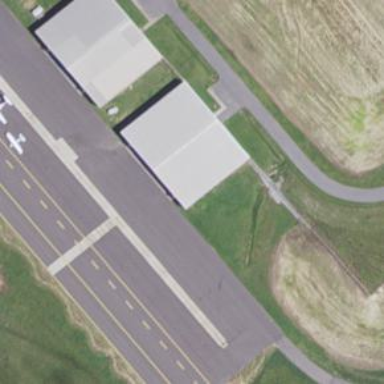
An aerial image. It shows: Hangar building located at airport.